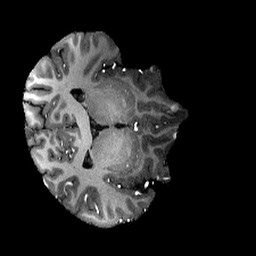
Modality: T1w
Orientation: axial
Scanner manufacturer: siemens
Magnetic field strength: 6.98 T
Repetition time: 3.1 s
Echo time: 0.00356 s